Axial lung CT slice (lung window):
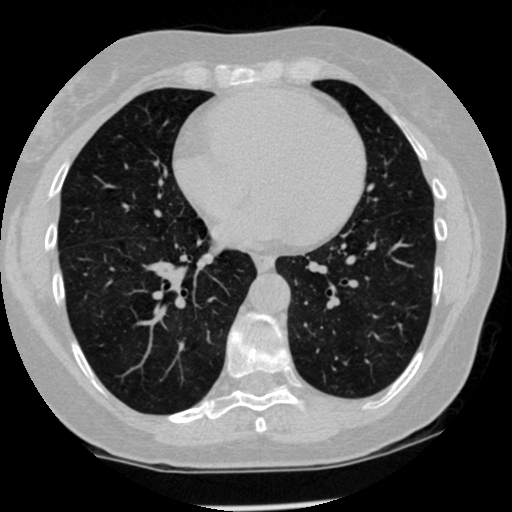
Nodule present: no